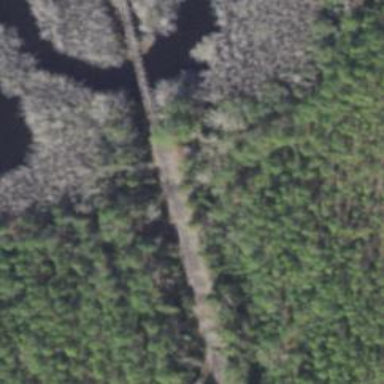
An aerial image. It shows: Disused railway bridge.